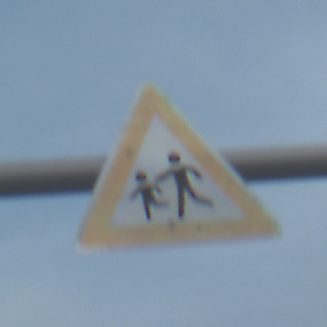
Verkehrszeichen: KinderRechts
Umgebung: Outdoor, Beach
Tageszeit: SunriseSunset
Wetter: PartlyCloudy
Licht: Natural
Jahreszeit: NotSpecified
Kontrast: LowContrast